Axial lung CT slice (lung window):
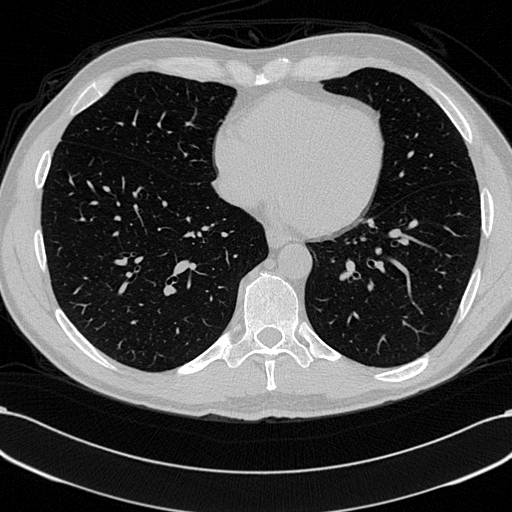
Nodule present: no